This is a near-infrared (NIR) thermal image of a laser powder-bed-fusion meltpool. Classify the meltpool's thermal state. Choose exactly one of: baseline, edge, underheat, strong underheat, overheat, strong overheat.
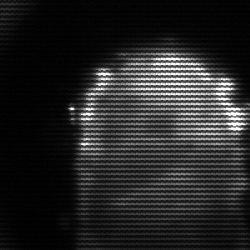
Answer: baseline